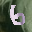
Label: 6